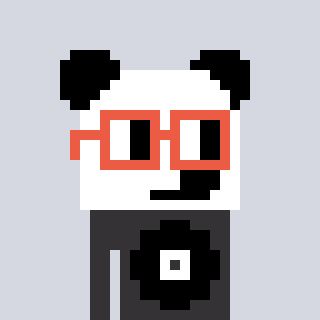
a pixel art character with square orange glasses, a panda-shaped head and a grayscale-colored body on a cool background